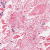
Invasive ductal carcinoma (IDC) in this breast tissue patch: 0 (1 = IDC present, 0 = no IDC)